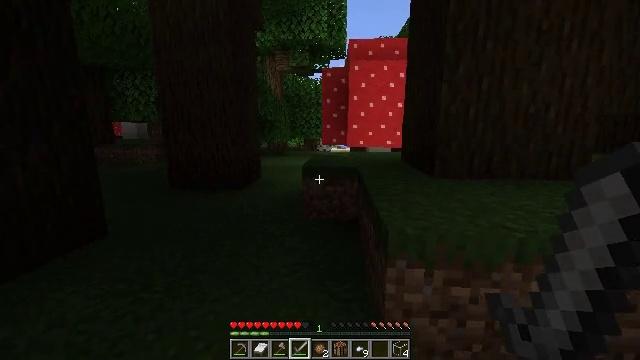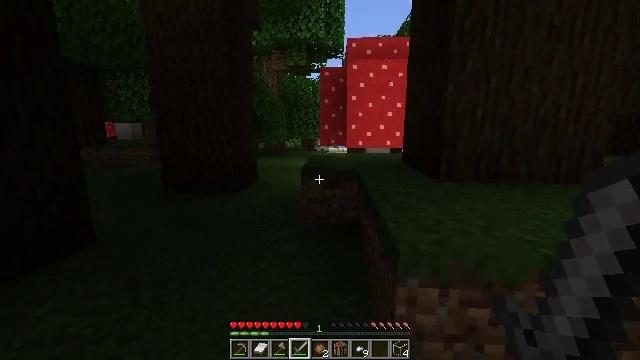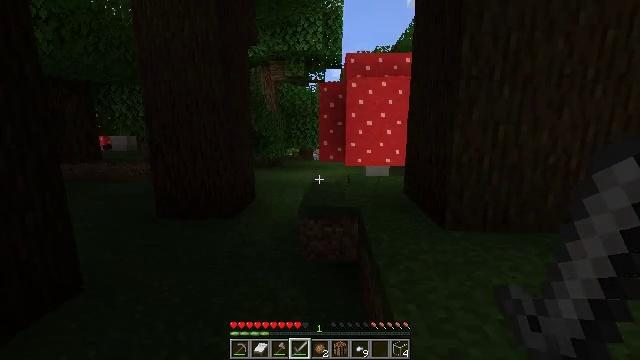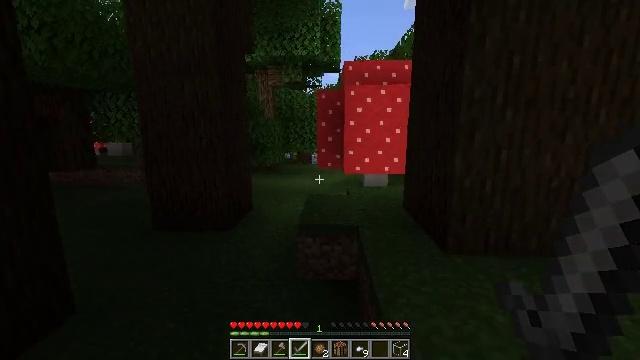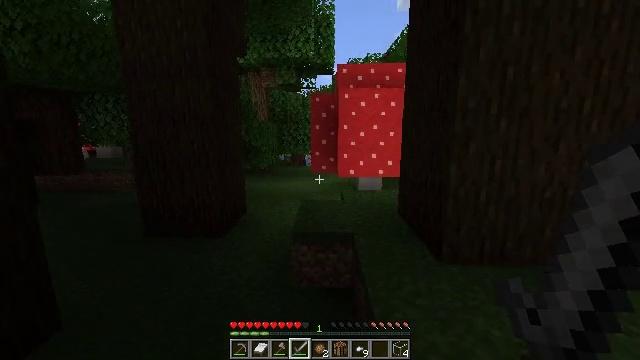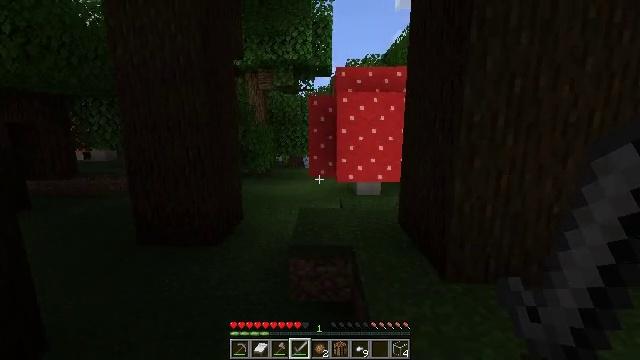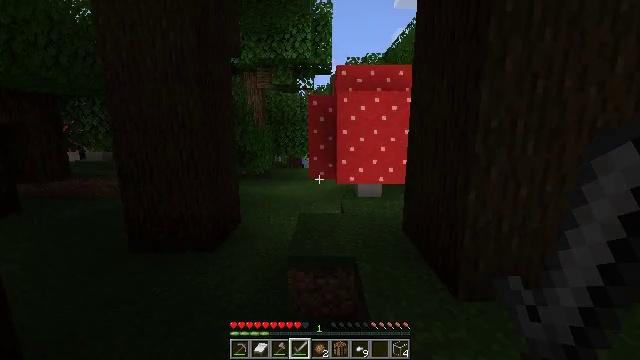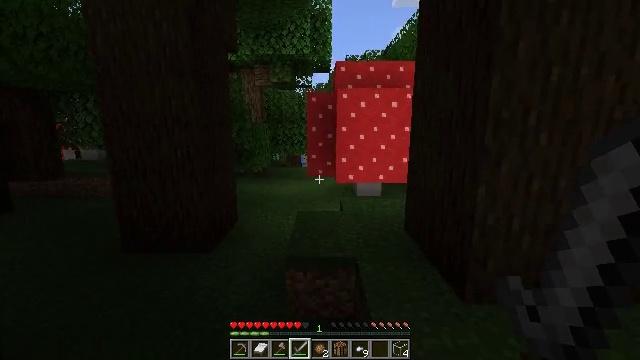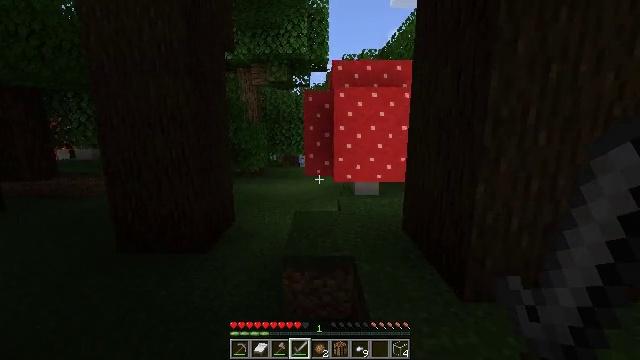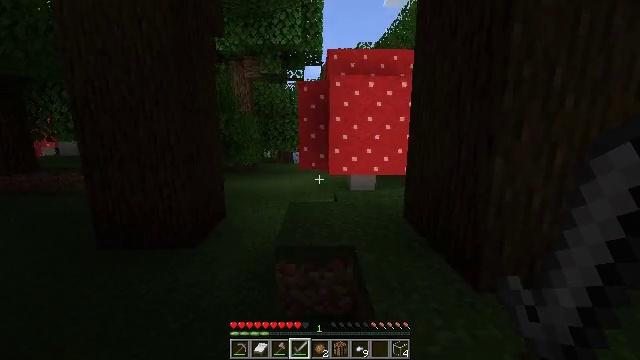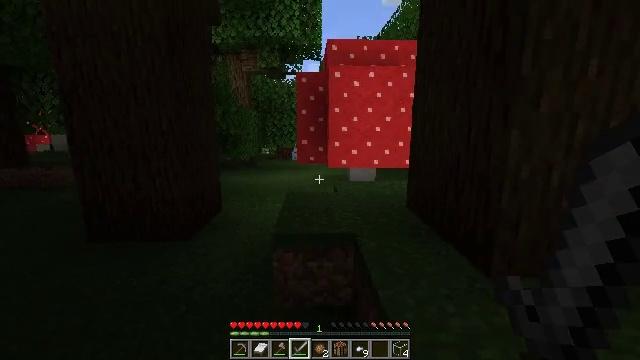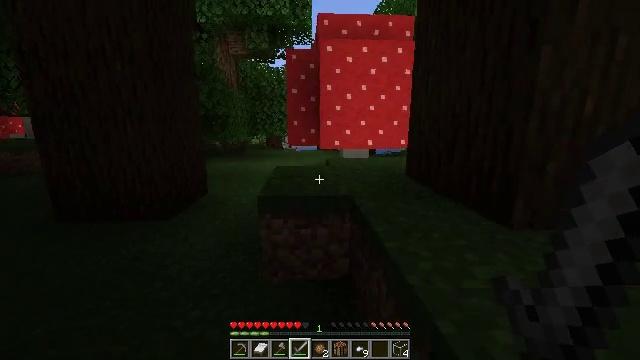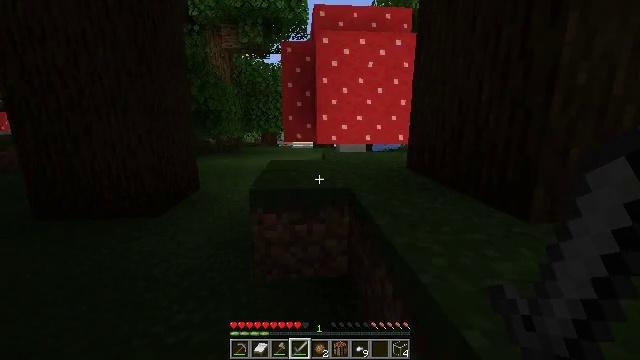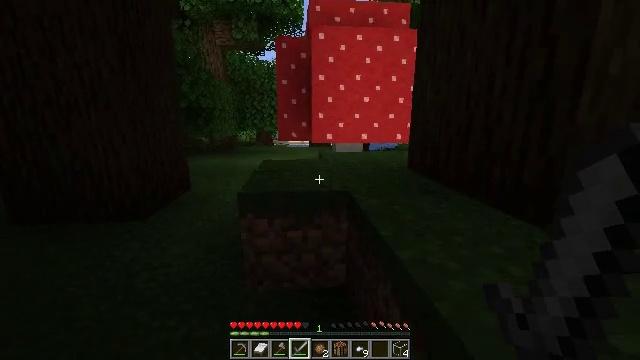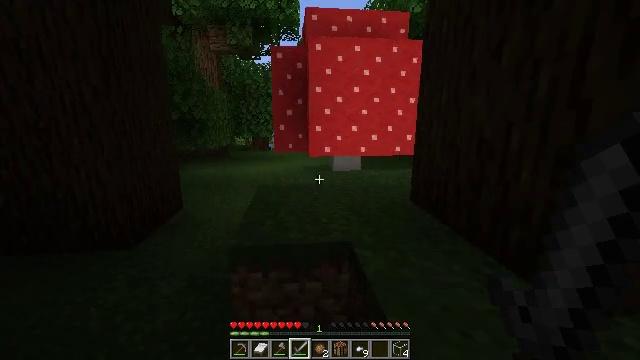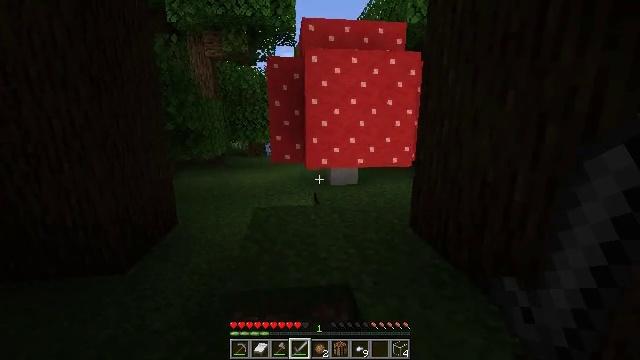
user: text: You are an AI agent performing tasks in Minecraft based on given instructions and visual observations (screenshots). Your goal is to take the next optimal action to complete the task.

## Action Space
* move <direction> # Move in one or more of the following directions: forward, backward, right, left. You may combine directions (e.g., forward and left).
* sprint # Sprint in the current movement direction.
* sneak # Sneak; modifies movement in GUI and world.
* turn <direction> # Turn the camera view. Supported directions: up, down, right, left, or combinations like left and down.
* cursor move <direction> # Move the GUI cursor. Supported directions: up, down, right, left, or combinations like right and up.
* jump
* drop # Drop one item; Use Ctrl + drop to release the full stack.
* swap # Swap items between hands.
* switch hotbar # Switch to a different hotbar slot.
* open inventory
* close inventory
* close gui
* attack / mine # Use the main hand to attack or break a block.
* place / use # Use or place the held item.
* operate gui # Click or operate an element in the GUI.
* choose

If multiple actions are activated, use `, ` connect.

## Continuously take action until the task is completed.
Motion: motion action
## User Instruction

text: Break the red mushroom block.
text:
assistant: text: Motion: move forward, jump
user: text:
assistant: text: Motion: move forward, jump
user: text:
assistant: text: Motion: move forward, jump
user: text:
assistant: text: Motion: move forward, turn right, jump
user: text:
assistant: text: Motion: move forward, jump
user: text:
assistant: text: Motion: move forward, jump
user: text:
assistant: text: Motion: move forward
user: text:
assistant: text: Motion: move forward
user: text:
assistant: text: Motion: move forward, turn right
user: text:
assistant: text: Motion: move forward
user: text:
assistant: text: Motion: move forward, turn right
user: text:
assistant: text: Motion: move forward
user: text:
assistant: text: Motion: move forward
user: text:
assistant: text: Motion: move forward, jump
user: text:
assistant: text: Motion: move forward, jump
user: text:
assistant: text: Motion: move forward, jump
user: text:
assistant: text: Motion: move forward, jump
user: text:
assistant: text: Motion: move forward, jump
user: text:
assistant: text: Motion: move forward
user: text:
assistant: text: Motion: move forward
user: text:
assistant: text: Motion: move forward
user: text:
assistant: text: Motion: move forward and move right
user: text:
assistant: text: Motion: move forward and move right, jump
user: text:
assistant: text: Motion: move forward and move right, jump
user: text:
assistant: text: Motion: move forward and move right, jump
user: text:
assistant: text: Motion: move forward and move right, jump
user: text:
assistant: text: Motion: move forward, jump
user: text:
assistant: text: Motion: move forward
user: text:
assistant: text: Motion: move forward, jump
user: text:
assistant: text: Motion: move forward, jump